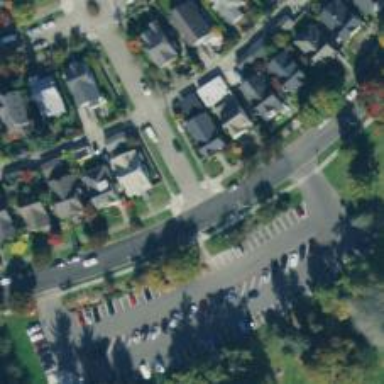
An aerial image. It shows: Unmarked crossing on the road.